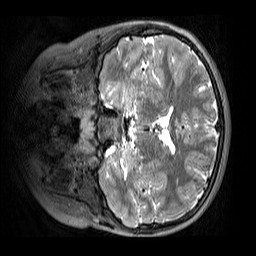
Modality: T2w
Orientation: coronal
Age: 11
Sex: male
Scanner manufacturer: siemens
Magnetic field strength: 3 T
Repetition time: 3.2 s
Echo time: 0.408 s